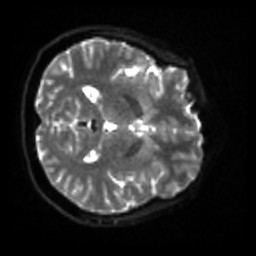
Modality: sbref
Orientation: axial
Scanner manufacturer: siemens
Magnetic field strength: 3 T
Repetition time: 4 s
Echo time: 0.0594 s